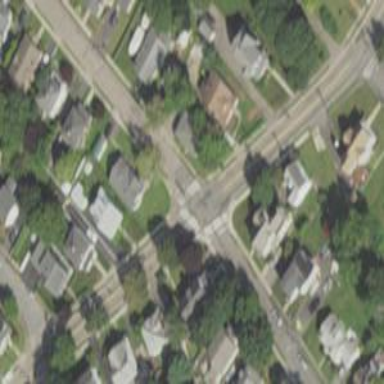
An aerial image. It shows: Marked crossing on the road.